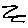
Label: zigzag